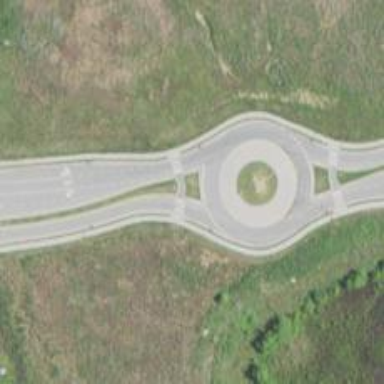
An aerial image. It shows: Tertiary road with asphalt surface leading to roundabout junction.